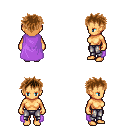
a pixel art fantasy rpg character, female body template, human, tanned skin, lavender cape, metal pants, brown bedhead hairstyle, four views (front, back, left, right), 2x2 character sprite sheet, small pixel art, hard edges, no anti-aliasing